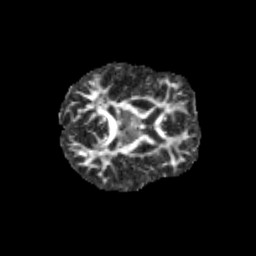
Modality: FA
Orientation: axial
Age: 9
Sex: male
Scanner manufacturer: siemens
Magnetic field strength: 3 T
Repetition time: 3.8 s
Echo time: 0.07 s